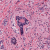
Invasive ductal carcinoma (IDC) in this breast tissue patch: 0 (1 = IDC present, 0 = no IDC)